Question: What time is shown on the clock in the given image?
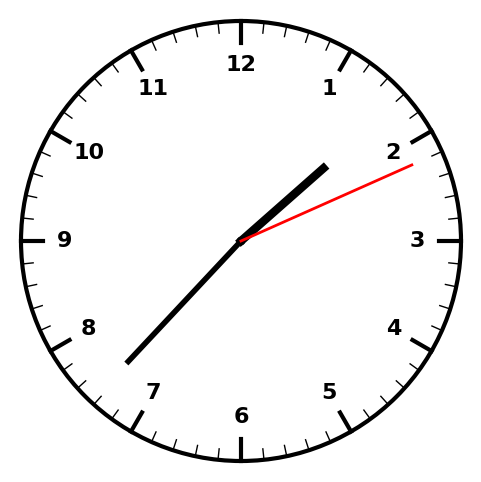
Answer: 01:37:11